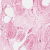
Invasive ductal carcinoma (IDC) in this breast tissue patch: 0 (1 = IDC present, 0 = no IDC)